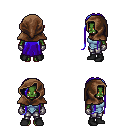
a pixel art fantasy rpg character, female body template, orc, green skin, blue vest, metal pants, blue extra-long hairstyle, cloth hood, metal gloves, black shoes, four views (front, back, left, right), 2x2 character sprite sheet, small pixel art, hard edges, no anti-aliasing